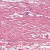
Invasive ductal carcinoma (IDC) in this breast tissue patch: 0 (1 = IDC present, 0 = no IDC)